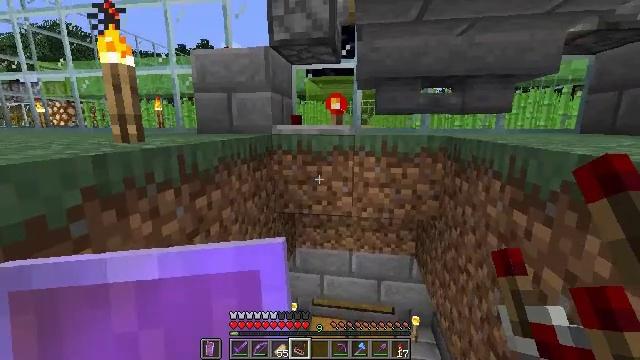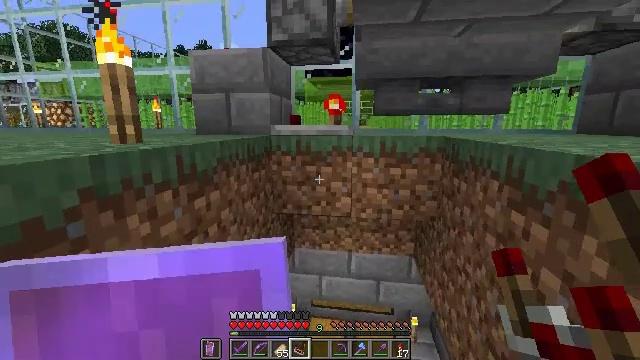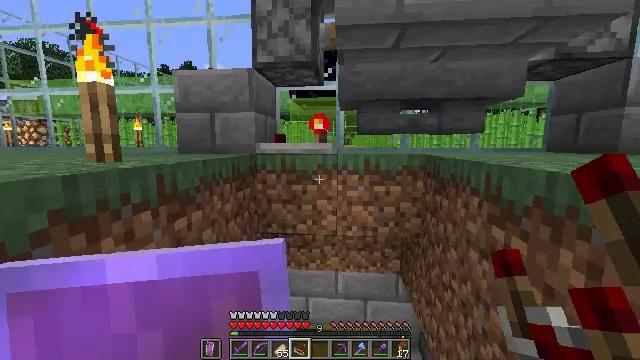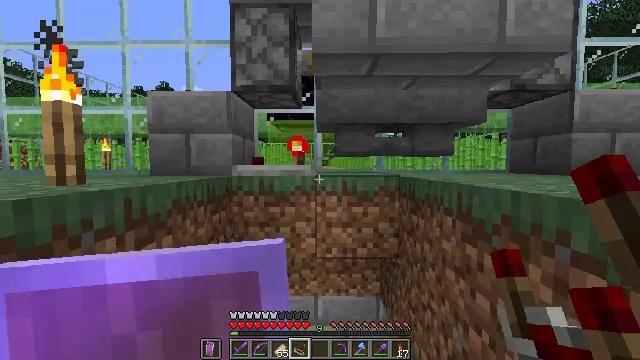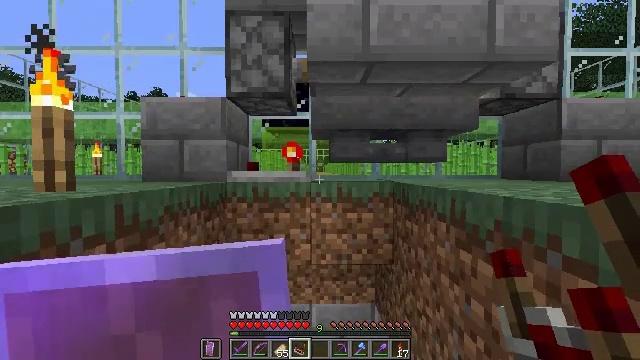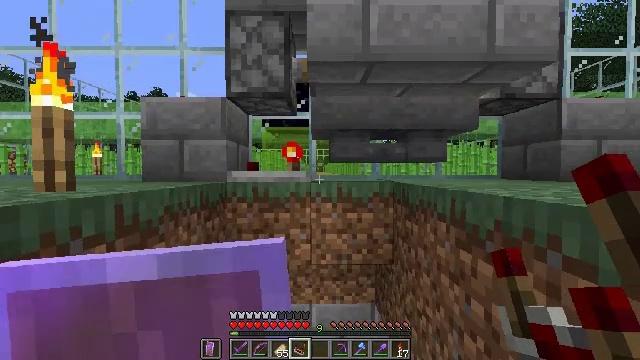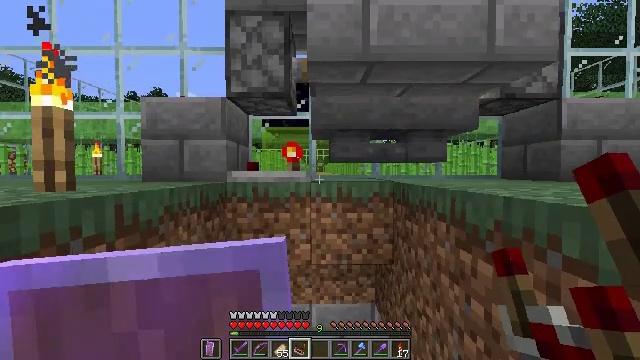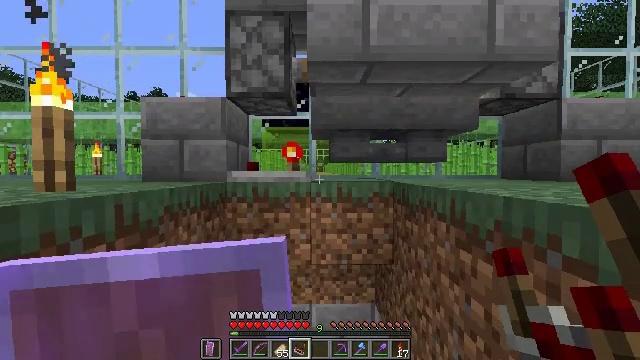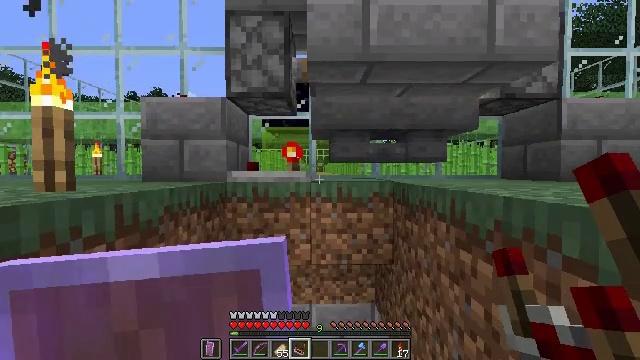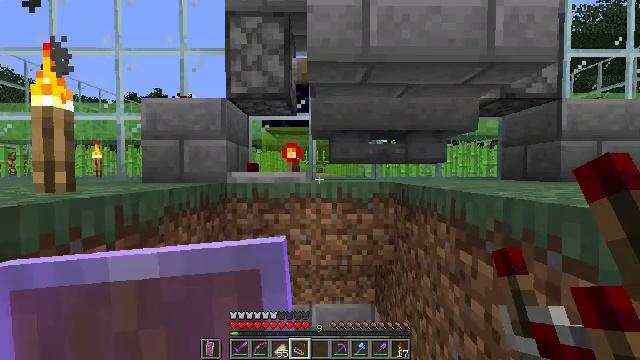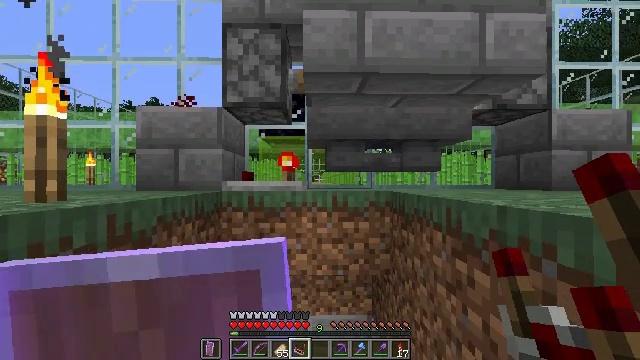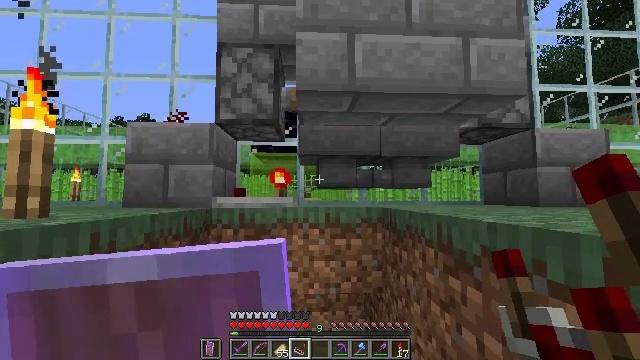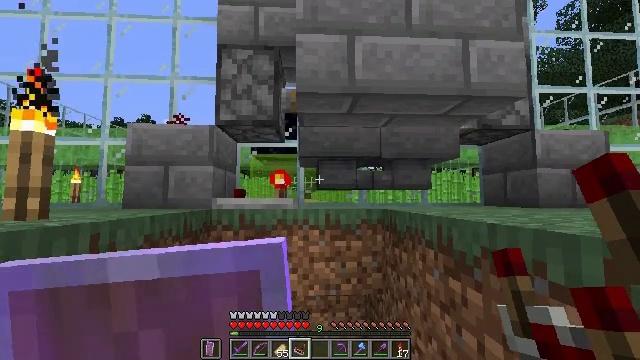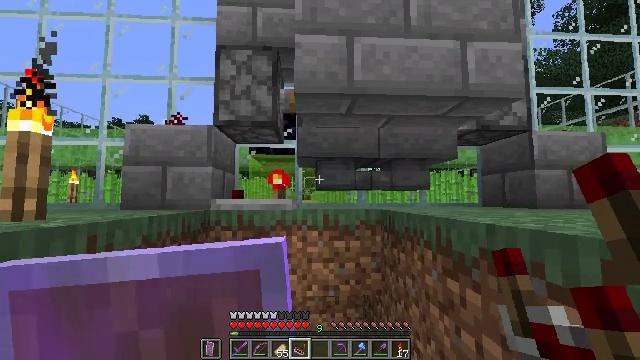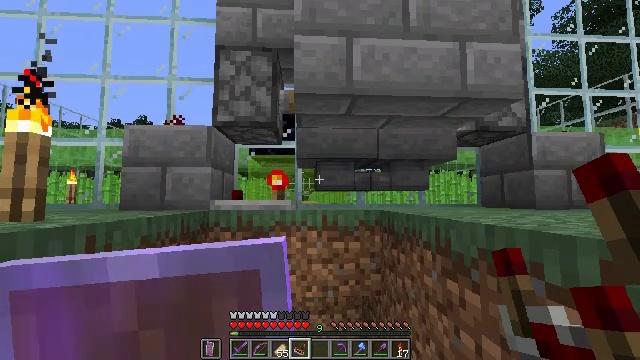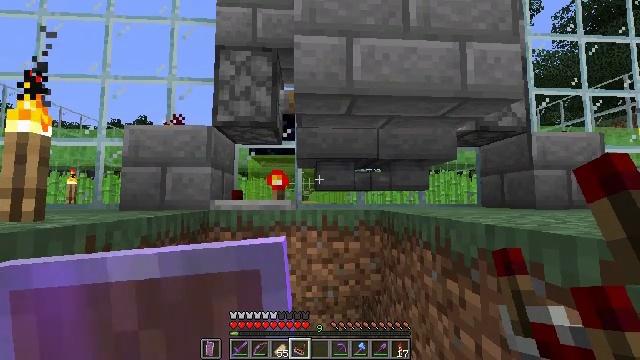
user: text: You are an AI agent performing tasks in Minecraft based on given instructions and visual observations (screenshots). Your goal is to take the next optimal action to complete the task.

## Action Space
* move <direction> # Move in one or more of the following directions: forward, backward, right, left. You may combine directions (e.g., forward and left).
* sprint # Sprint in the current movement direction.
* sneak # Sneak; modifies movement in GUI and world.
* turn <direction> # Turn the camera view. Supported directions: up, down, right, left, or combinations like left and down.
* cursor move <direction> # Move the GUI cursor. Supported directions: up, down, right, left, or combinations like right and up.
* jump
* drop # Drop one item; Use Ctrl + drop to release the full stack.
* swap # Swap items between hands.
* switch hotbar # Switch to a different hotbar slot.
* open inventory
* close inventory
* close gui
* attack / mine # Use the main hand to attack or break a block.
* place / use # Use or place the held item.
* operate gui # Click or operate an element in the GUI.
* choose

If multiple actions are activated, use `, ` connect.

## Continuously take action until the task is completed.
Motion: motion action
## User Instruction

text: Destroy the comparator to move it.
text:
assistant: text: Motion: no_op
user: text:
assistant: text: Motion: turn right and up
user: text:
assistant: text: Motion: turn right and up
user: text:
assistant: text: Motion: turn right and up
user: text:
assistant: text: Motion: no_op
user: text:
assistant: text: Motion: no_op
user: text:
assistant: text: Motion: no_op
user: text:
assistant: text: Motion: no_op
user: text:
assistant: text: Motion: no_op
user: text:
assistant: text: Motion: turn up
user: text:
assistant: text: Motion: turn right and up
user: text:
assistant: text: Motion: no_op
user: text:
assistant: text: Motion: no_op
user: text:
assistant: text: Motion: no_op
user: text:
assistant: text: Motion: no_op
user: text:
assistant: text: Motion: no_op
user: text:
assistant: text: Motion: no_op
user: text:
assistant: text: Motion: no_op
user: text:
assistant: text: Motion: no_op
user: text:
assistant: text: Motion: no_op
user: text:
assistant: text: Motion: no_op
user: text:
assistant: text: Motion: no_op
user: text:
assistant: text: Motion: no_op
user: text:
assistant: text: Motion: no_op
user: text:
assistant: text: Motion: no_op
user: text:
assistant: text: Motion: no_op
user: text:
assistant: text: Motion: no_op
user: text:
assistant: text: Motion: no_op
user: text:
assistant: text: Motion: no_op
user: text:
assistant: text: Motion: no_op